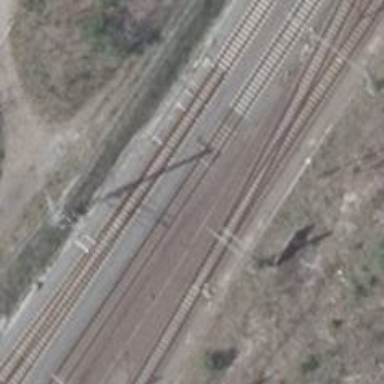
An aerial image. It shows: Railway switch with turnout to the right.